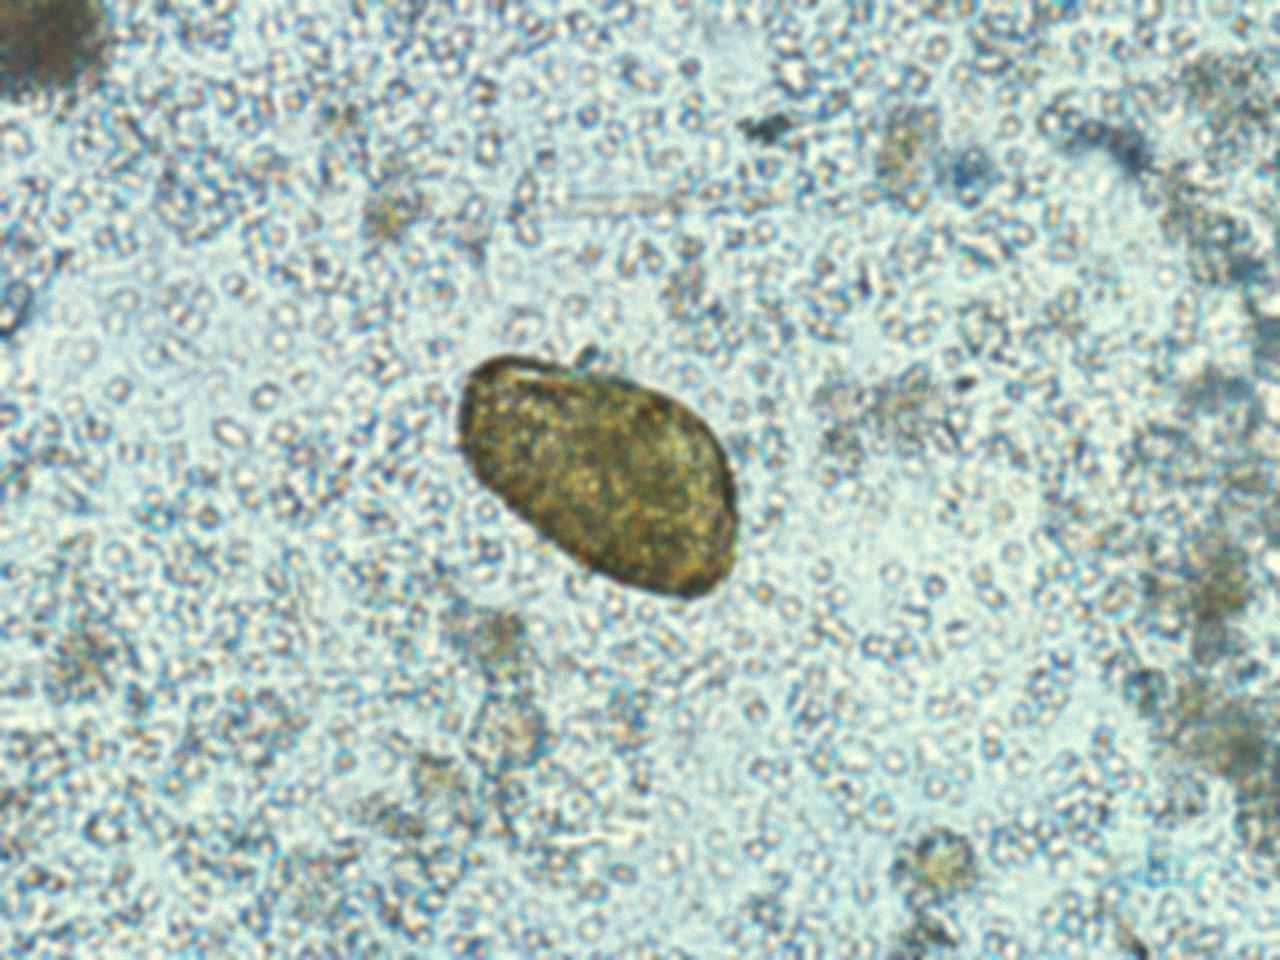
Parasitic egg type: Paragonimus spp